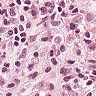
Metastatic tissue present: yes